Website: home-depot
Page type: billing-address
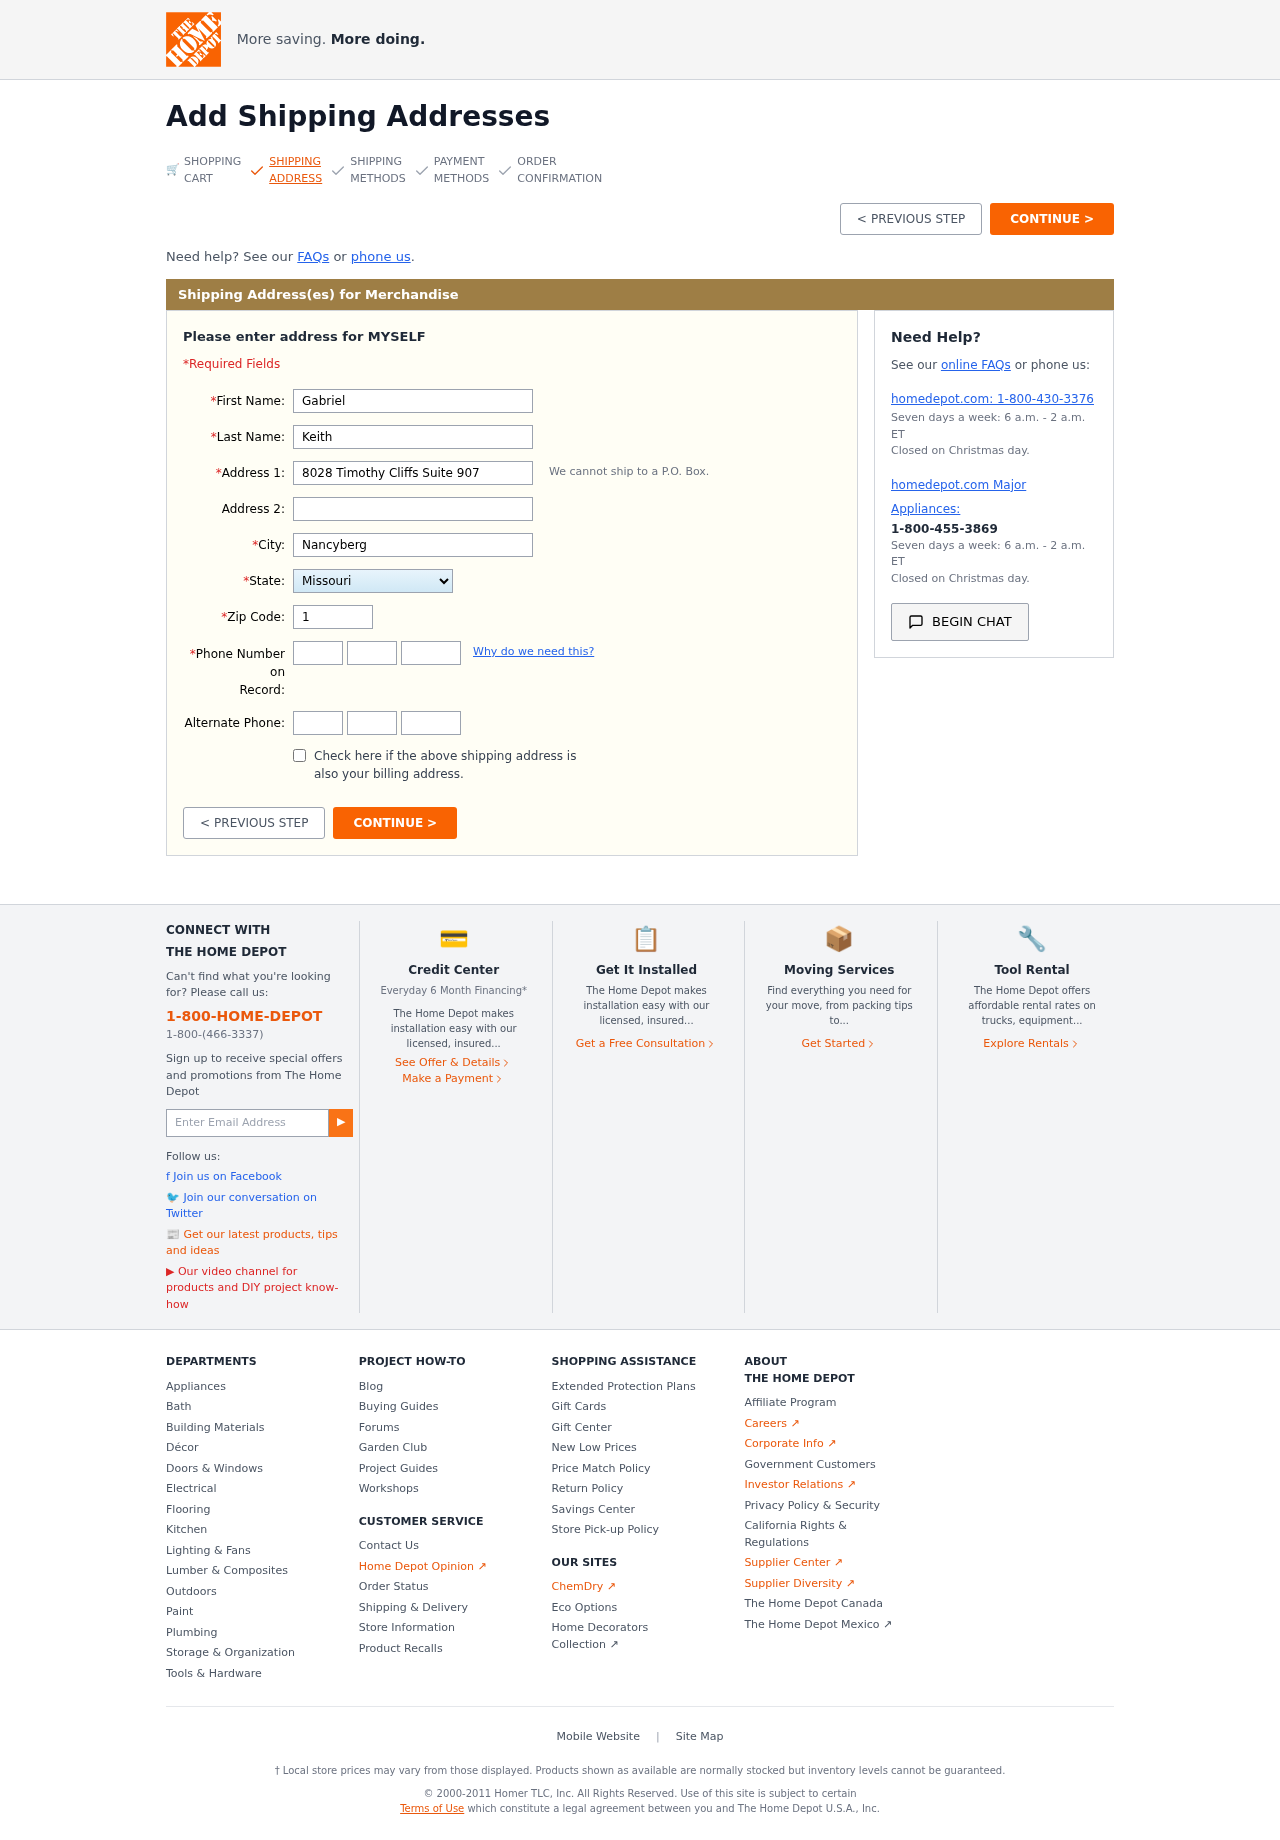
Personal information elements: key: PII_STATE
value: Missouri
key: PII_FIRSTNAME
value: Gabriel
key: PII_LASTNAME
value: Keith
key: PII_STREET
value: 8028 Timothy Cliffs Suite 907
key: PII_CITY
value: Nancyberg
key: PII_POSTCODE
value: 11974
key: PII_PHONE_AREA
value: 551
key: PII_PHONE_PREFIX
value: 785
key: PII_PHONE_LINE
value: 2287
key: PII_PHONE_ALT_AREA
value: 722
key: PII_PHONE_ALT_PREFIX
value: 909
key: PII_PHONE_ALT_LINE
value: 7688